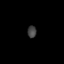
Tissue: lung
Cell type: Endothelial cells
Senescence score: 0.5438
Nuclear area (px): 107
Mean DAPI intensity: 63.991